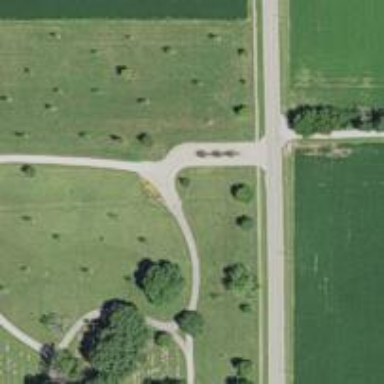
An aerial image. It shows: Driveway leading to service road.